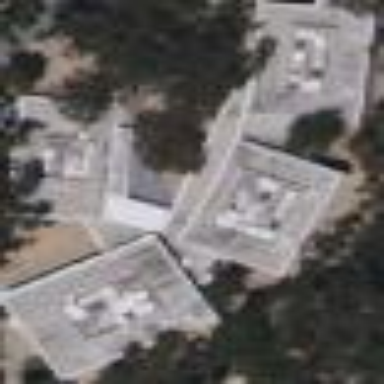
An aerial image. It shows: University building focused on education.